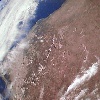
Label: land